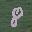
Label: 8